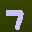
Label: 7